Field crop: maize
Growth stage: 2
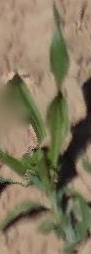
Species: maize